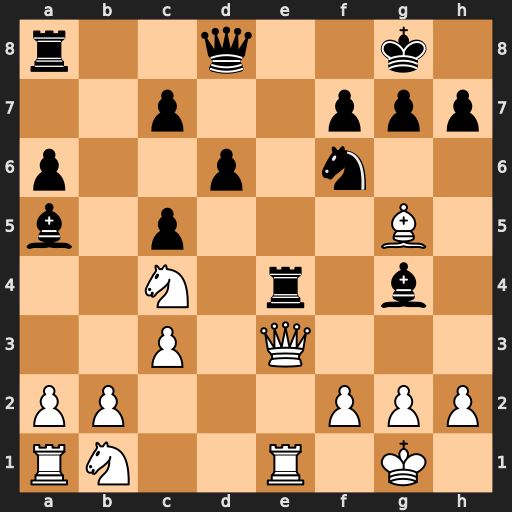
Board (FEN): r2q2k1/2p2ppp/p2p1n2/b1p3B1/2N1r1b1/2P1Q3/PP3PPP/RN2R1K1
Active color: w
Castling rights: -
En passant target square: -
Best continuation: Qxe4 Nxe4 Bxd8